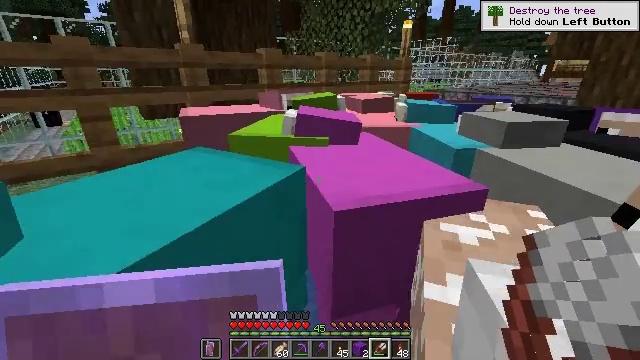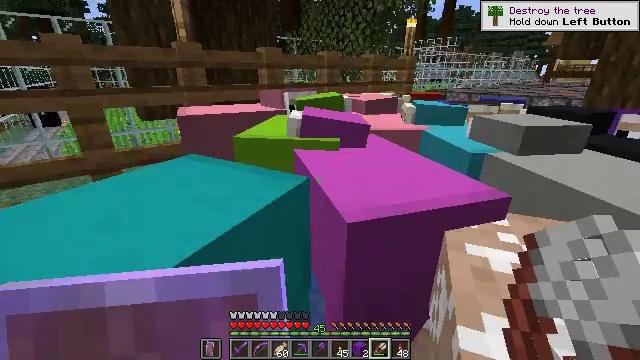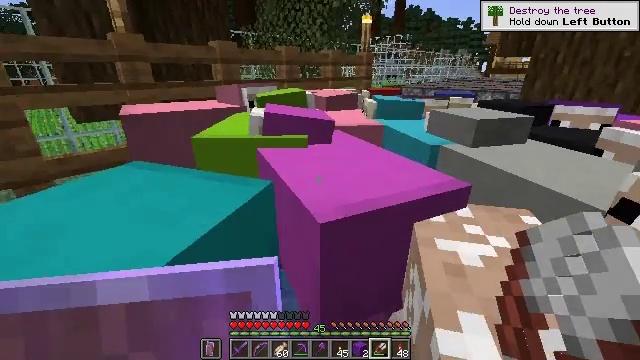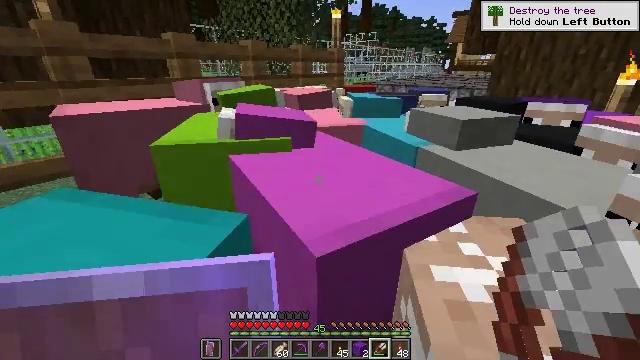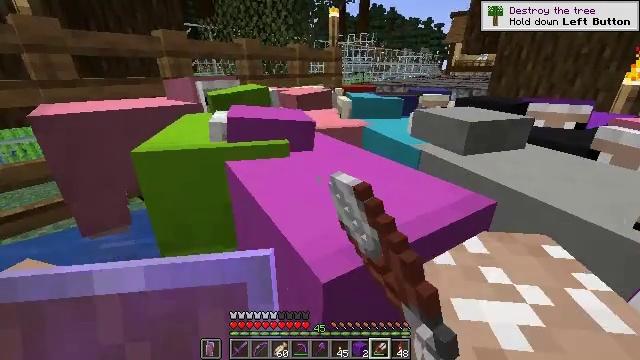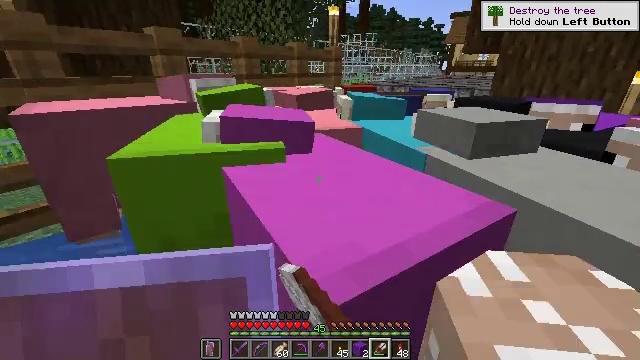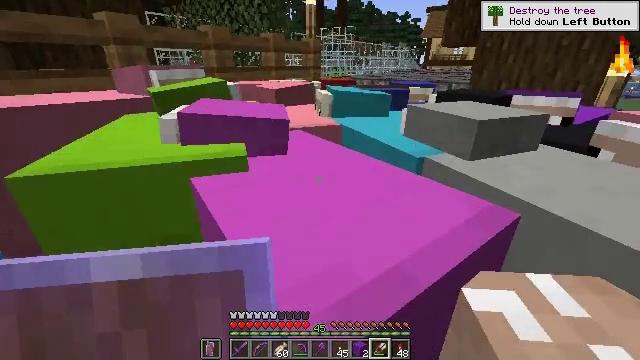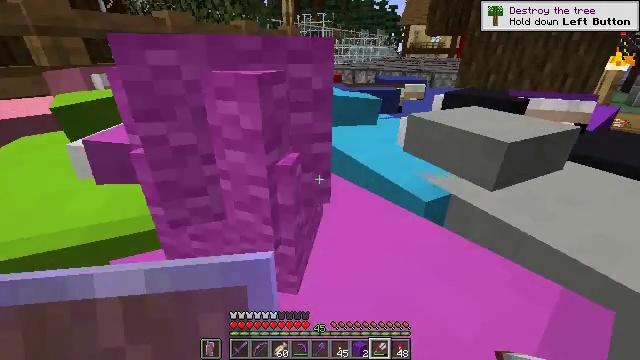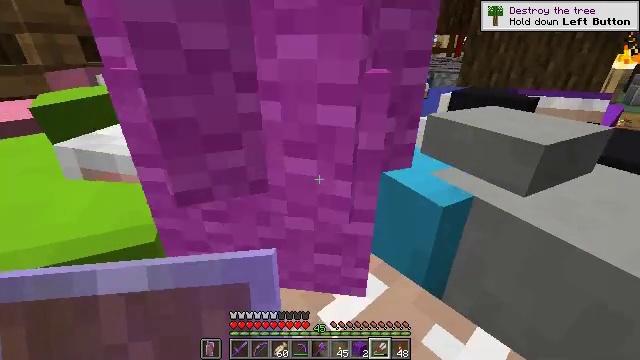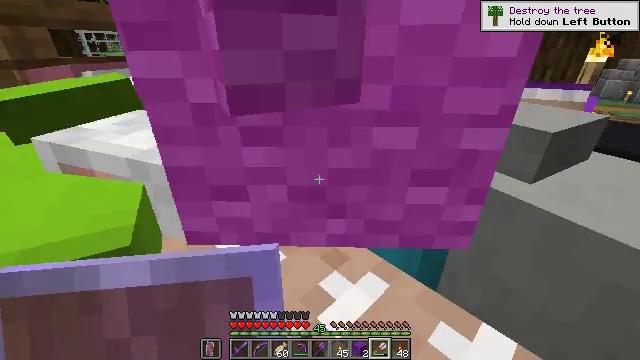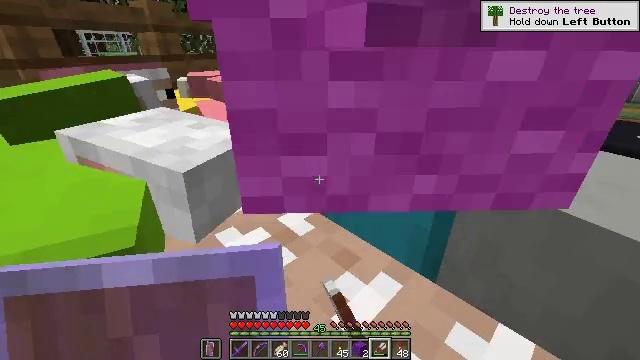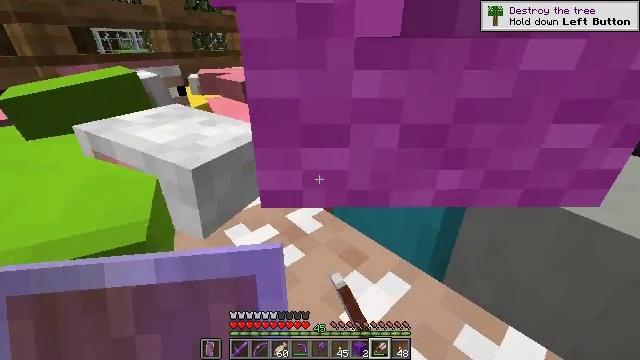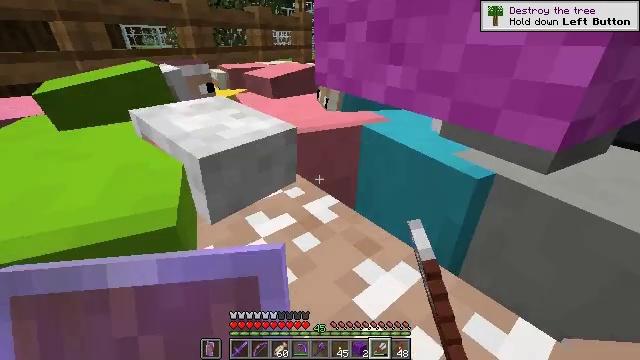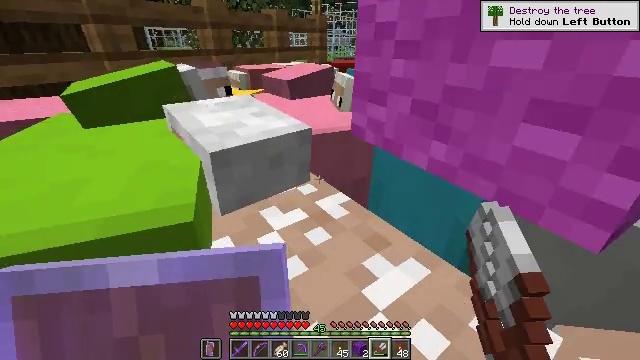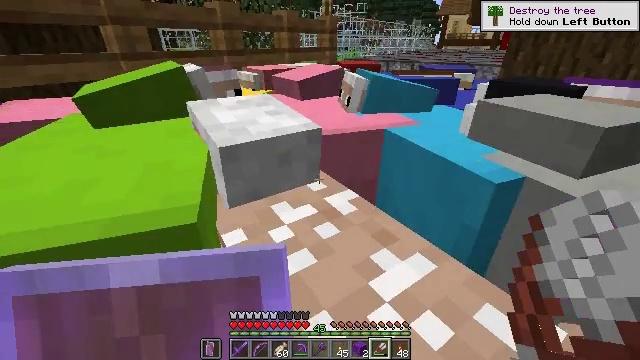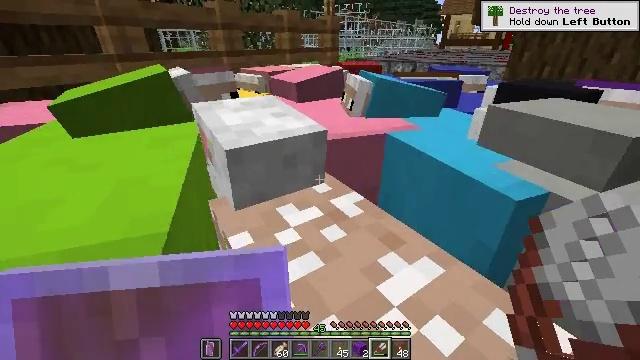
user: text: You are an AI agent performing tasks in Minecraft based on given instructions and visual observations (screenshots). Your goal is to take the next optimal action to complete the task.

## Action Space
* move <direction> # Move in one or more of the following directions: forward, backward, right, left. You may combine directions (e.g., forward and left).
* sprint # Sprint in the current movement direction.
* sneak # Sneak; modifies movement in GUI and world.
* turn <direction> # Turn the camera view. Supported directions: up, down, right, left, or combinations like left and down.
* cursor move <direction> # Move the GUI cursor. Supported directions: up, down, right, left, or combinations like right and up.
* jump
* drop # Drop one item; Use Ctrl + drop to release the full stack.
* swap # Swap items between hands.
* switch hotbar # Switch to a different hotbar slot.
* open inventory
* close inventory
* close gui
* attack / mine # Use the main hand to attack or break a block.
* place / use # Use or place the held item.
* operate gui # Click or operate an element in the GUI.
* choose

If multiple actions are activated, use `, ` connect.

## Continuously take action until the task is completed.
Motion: motion action
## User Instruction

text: Break the light blue shulker box to move it.
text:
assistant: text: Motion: use / place
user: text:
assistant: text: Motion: move forward, turn right, use / place
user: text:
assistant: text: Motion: move forward, turn right
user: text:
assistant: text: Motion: move forward, use / place
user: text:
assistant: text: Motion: move forward, use / place
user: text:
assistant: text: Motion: move forward, turn right and down, use / place
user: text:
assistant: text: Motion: move forward, turn right and down, use / place
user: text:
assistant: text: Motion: use / place
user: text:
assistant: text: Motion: turn right, use / place
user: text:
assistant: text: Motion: no_op
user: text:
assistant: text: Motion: turn left, use / place
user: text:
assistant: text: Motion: turn left, use / place
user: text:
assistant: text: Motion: turn left, use / place
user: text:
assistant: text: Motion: move forward, turn left, use / place
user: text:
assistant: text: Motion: move forward, use / place
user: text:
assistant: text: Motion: move forward, turn left, use / place
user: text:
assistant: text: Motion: move forward
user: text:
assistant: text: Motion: move forward, use / place
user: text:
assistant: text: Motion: use / place
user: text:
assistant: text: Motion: use / place
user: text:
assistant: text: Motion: use / place
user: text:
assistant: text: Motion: move forward
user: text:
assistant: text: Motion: move forward, use / place
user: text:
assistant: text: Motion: move forward, use / place
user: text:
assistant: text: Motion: move forward, use / place
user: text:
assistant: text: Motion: no_op
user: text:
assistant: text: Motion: use / place
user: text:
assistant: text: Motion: use / place
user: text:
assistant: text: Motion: use / place
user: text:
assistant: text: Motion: use / place